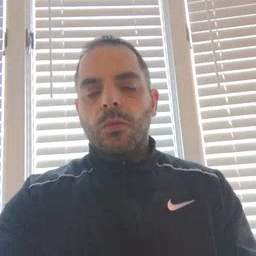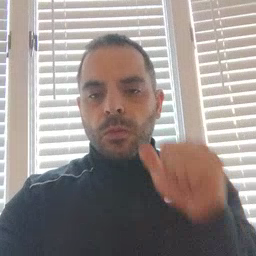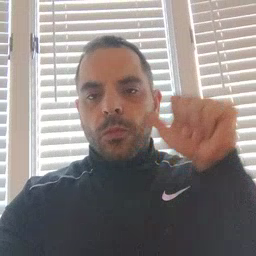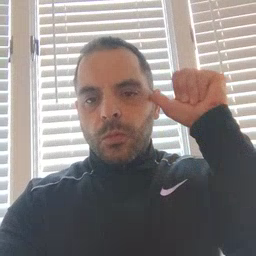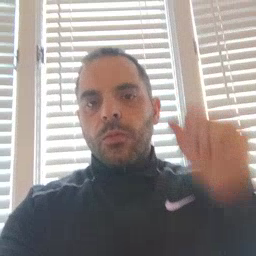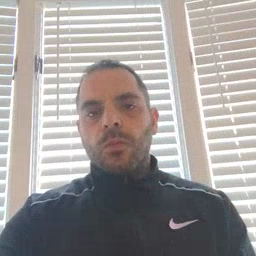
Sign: yesterday